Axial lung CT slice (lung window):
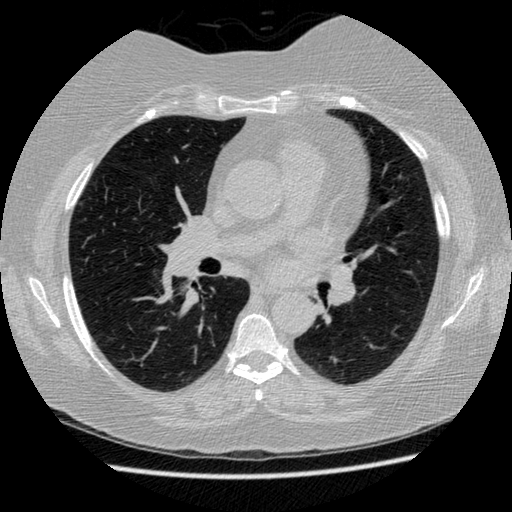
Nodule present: no